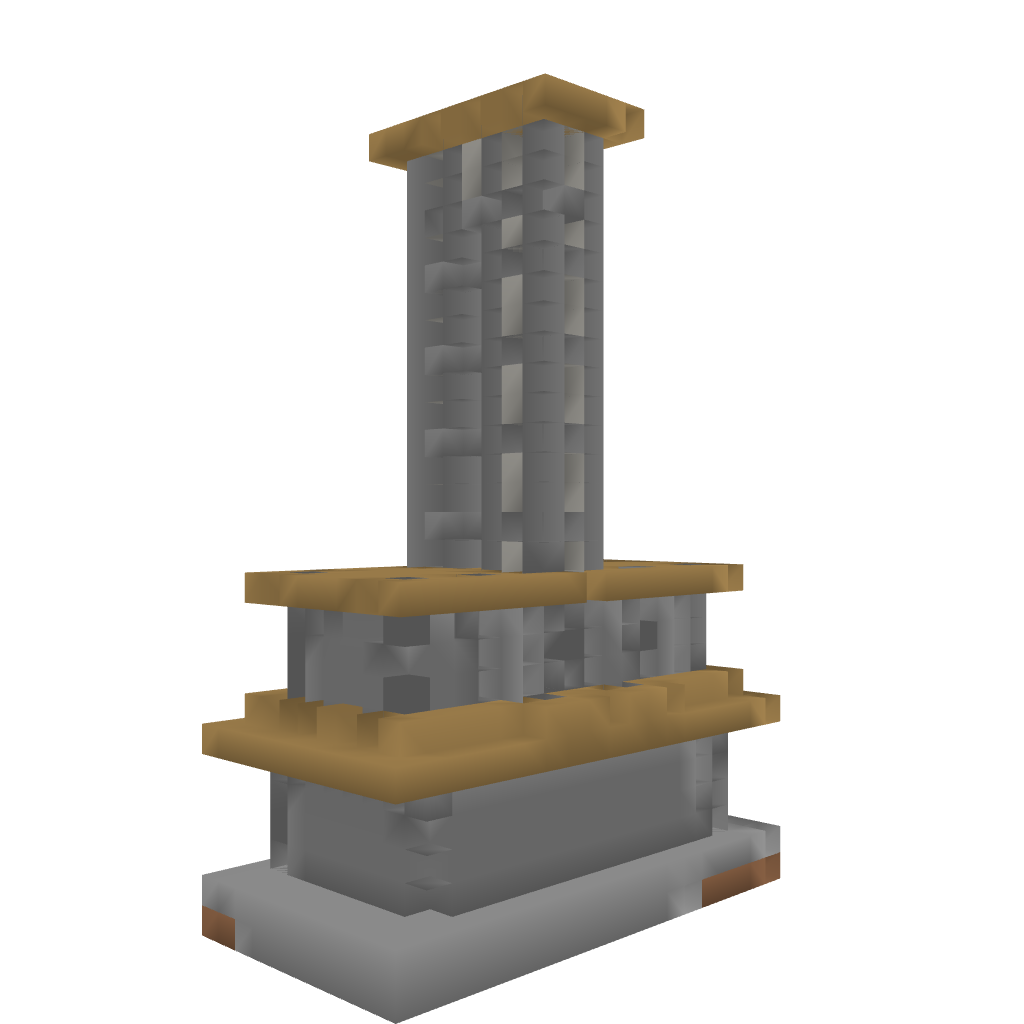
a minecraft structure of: Iron Arrow